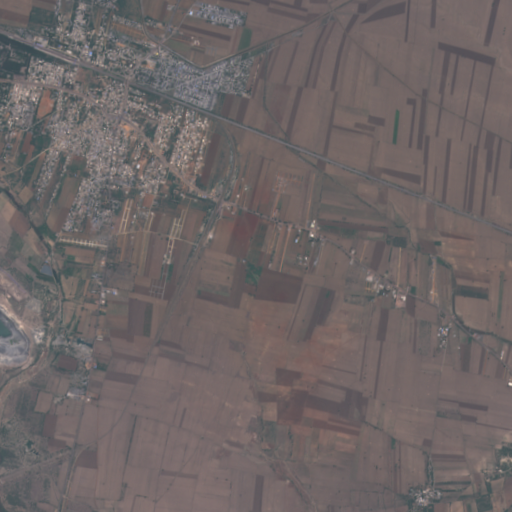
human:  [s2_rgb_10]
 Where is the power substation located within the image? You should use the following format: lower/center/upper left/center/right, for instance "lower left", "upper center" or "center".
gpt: The power substation is located in the center left of the image.
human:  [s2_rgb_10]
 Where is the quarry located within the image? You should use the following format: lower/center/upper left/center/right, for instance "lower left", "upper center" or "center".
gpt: The quarry is located in the lower left of the image.
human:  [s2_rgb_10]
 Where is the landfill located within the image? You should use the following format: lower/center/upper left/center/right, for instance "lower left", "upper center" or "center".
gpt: There is no landfill in the image.